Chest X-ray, AP view. Patient: 47 years old, sex M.
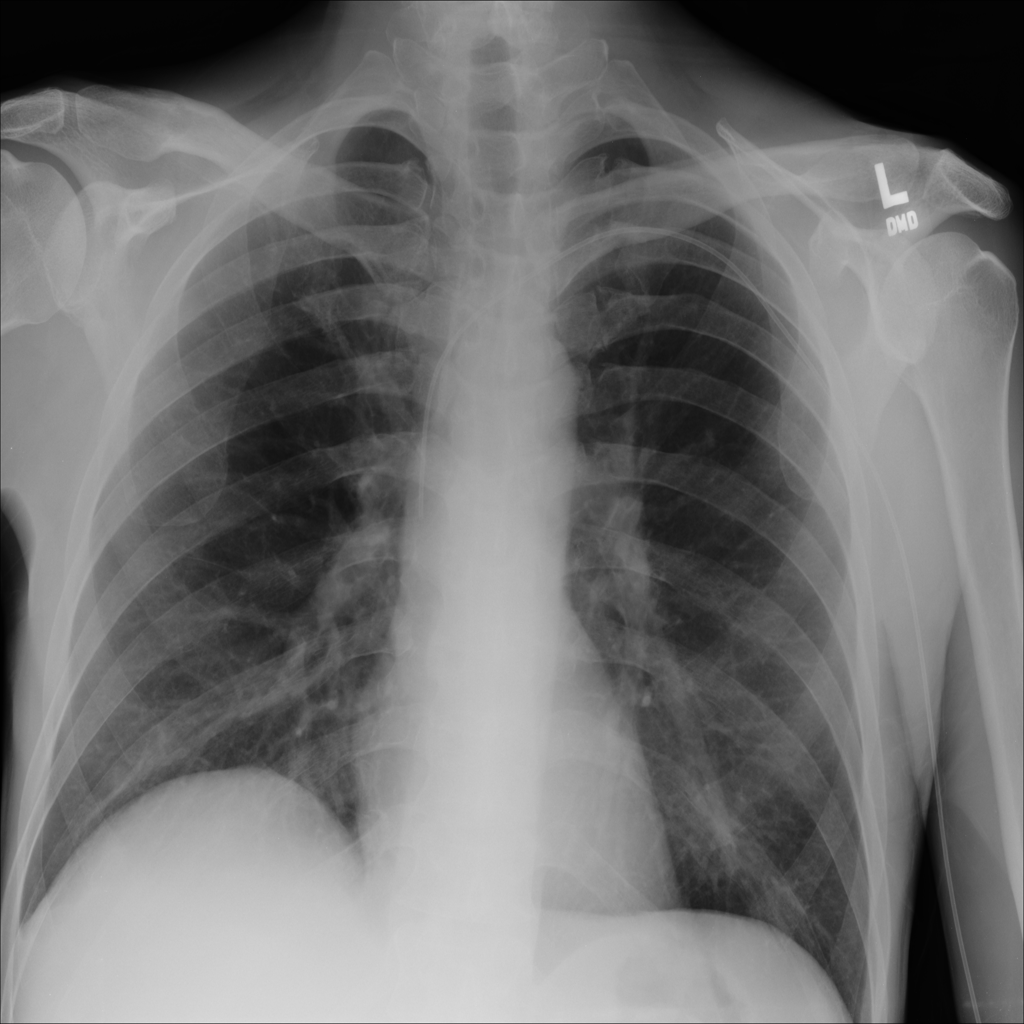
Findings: Effusion